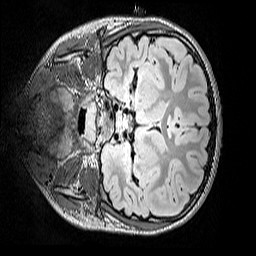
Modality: FLAIR
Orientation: coronal
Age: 10
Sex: female
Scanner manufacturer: siemens
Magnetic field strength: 3 T
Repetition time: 5 s
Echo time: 0.388 s